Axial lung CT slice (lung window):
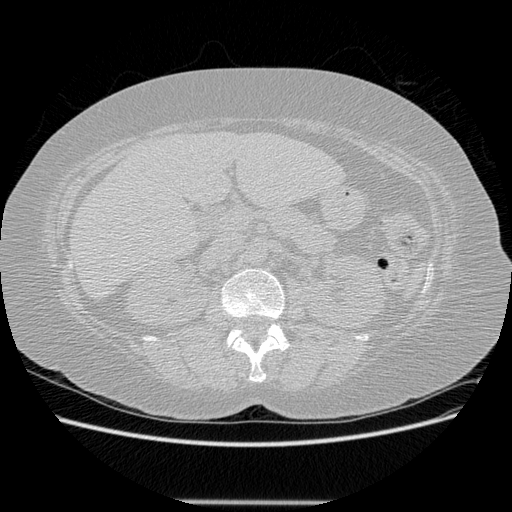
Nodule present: no